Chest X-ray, PA view. Patient: 34 years old, sex M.
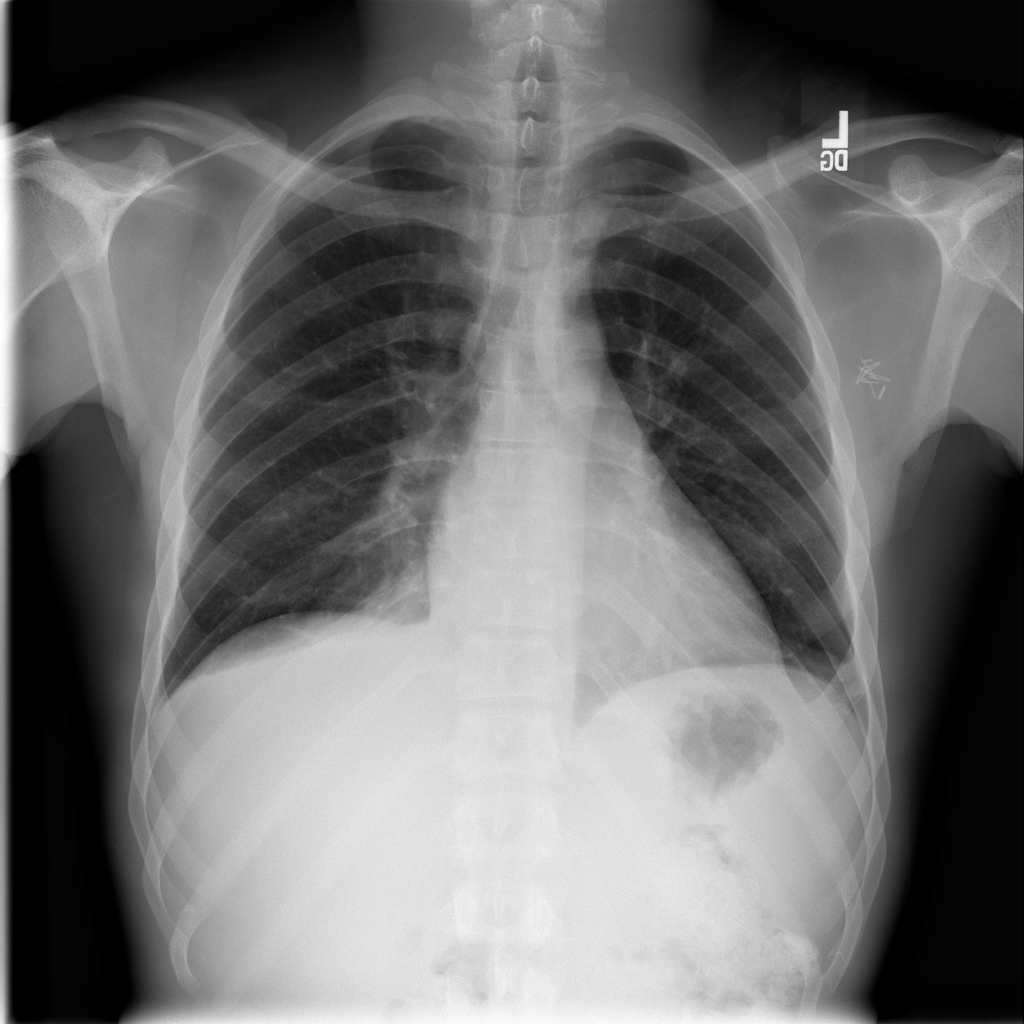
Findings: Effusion